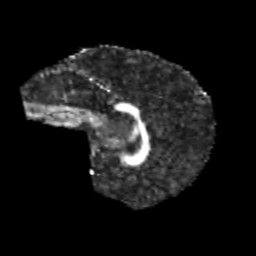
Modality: FA
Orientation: sagittal
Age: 13
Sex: male
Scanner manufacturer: siemens
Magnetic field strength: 3 T
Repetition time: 3.8 s
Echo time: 0.07 s